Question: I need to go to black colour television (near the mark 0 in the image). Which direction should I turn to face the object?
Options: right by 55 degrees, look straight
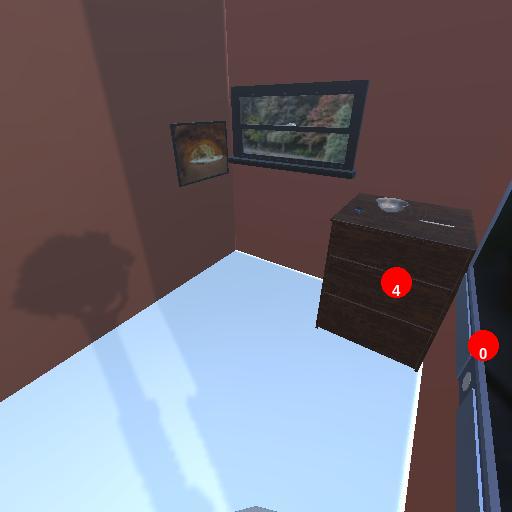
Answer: right by 55 degrees